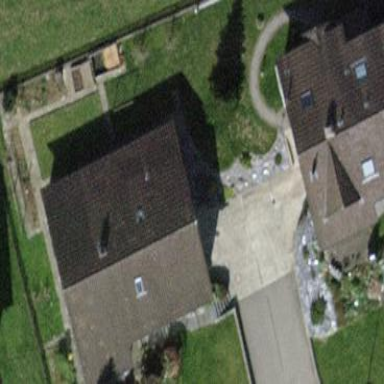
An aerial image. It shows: Simple house.